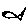
Label: fish